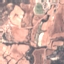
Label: HerbaceousVegetation